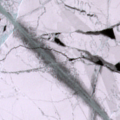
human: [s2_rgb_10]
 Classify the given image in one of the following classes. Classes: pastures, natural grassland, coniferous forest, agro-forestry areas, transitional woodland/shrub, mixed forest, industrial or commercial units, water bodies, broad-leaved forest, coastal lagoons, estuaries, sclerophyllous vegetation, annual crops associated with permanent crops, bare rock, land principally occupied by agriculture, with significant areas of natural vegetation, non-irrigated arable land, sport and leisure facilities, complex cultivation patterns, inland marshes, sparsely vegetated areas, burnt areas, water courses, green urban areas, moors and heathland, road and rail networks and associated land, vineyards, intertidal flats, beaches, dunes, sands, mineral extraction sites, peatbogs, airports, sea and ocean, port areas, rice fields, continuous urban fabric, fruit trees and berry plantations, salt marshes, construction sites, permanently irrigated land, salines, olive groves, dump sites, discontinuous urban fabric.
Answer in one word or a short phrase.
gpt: sea and ocean